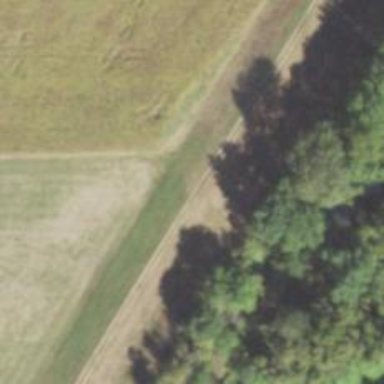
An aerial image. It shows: Unclassified road alongside levee embankment.